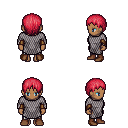
a pixel art fantasy rpg character, female body template, human, dark skin, chain mail, metal pants, ruby red plain hairstyle, cloth bracers, brown shoes, four views (front, back, left, right), 2x2 character sprite sheet, small pixel art, hard edges, no anti-aliasing